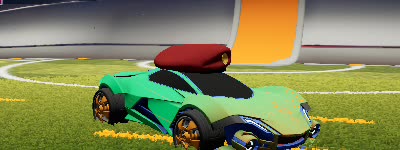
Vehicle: werewolf